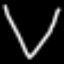
Label: diamond